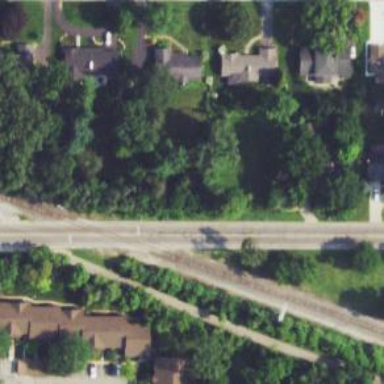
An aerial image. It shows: Abandoned railway.